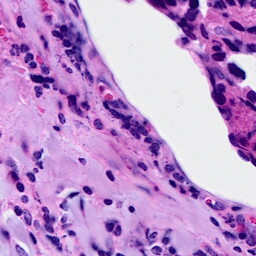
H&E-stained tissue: Breast